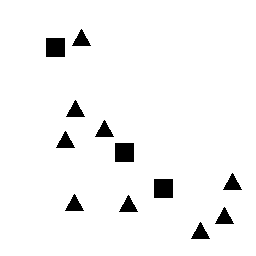
Squares: 3
Triangles: 9
Stars: 0
Total shapes: 12